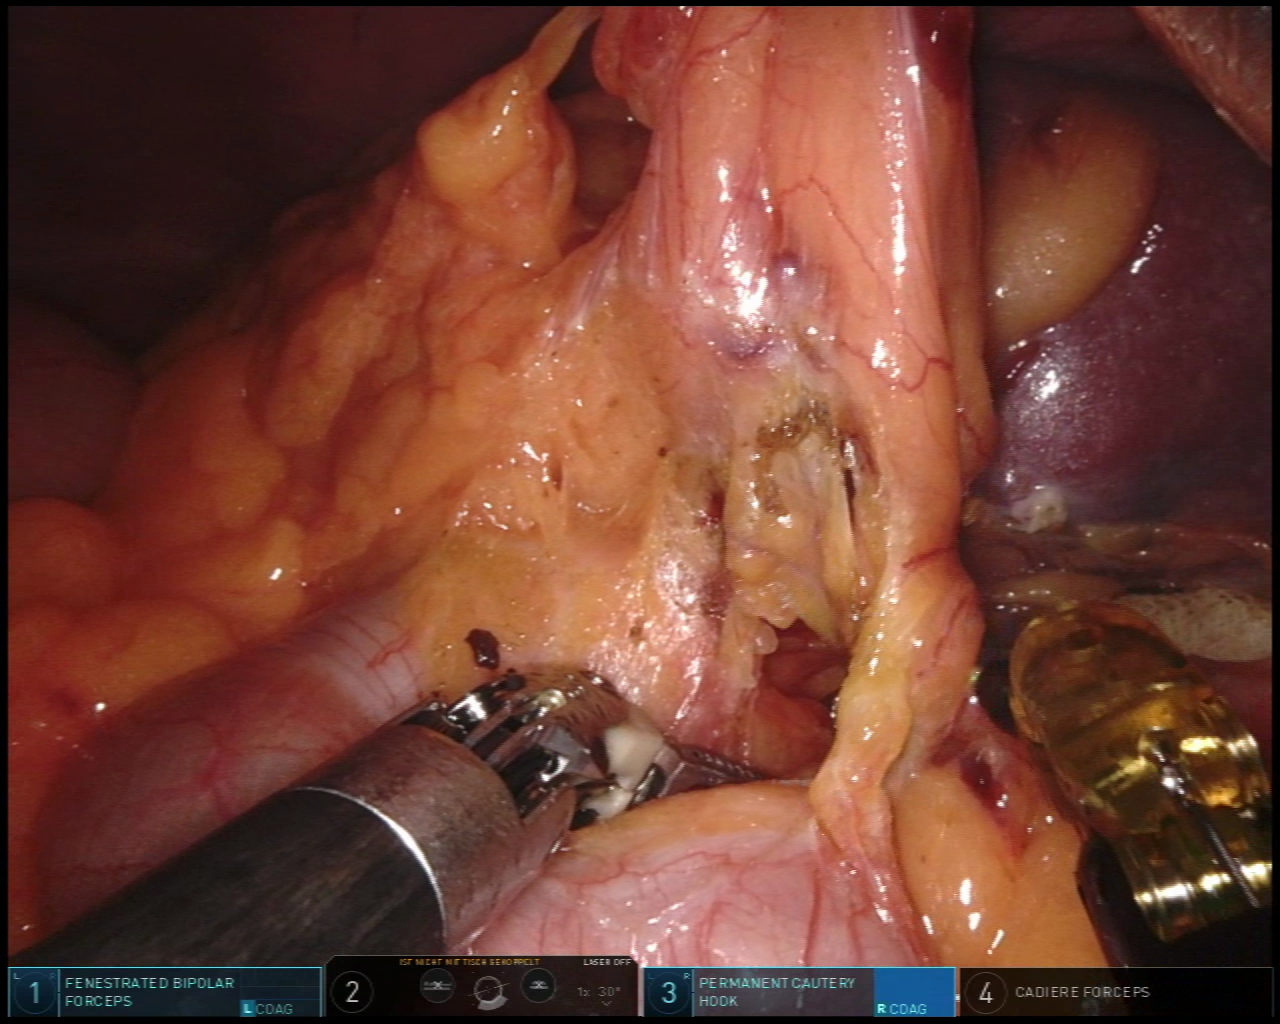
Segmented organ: spleen
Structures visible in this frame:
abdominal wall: yes
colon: yes
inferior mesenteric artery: no
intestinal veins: no
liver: no
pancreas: no
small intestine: no
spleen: yes
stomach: no
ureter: no
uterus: no
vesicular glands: no